Question: The events in 'global.asax' are :

Ok then. I want to close connection to database when the application stops. I use MSSQL Server 2005.
I want to use:
'''
protected void Application_End( object sender, EventArgs e ) {
// close database connection
}
'''
and
'''
protected void Application_EndRequest( object sender, EventArgs e ) {
// close database connection
}
'''
What one of two above methods is good choice to close connection to database ?
Or it is good idea to manage connections in 'global.asax' ?
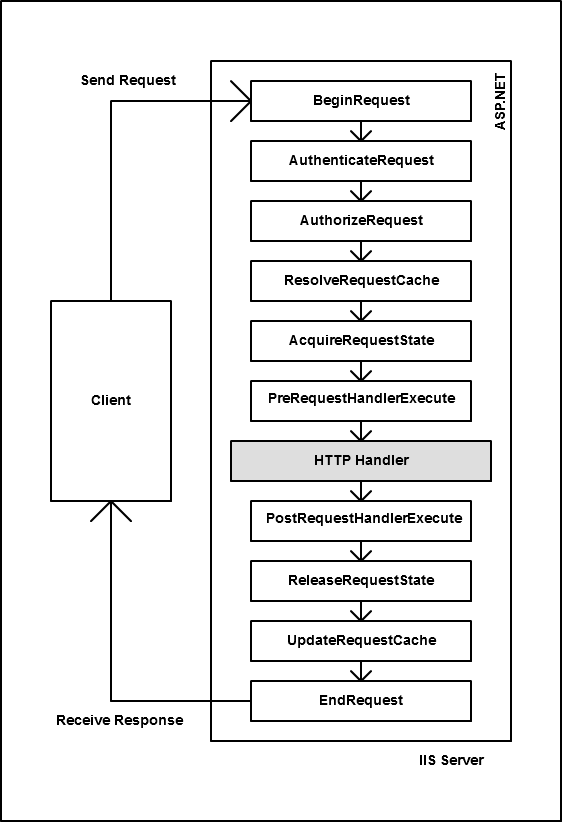
Answer: > it is good idea to manage connections in 'global.asax'?
It is a terrible idea.
Connections are expensive resources that should only be used and open for as short a time as possible. Normally connection pooling is the mechanism used to ensure responsiveness from the database.
You should be closing the connections where they are opened, best practice is to use a 'using' statement to ensure proper disposal:
'''
using(var con = new Connection("my connection string"))
{
}
'''